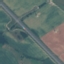
Label: Highway